Question: I have a huge expression around 231 terms and each of these expressions has some power of cos(e) or sin(e) and they can be mixed as well, each term also has an r(distance) term in the denominator raised to some power as well.

What I'd like to do is sum the expression over all angle e's and then over all r's and use lambdify and scipy to minimize the expression with respect to 4 other parameters present in the equation.
- I have tried to do the sums using sum indexed in scipy but am not
able to make it work, the power bit is tricky also once I have the
sum indexed expression and I expand it how do i pass the list of
angle values at which to calculate the expression- Also since the expression is pretty large I'd like to do the sum indexing etc. in a loop without individually resolving expression for each power.
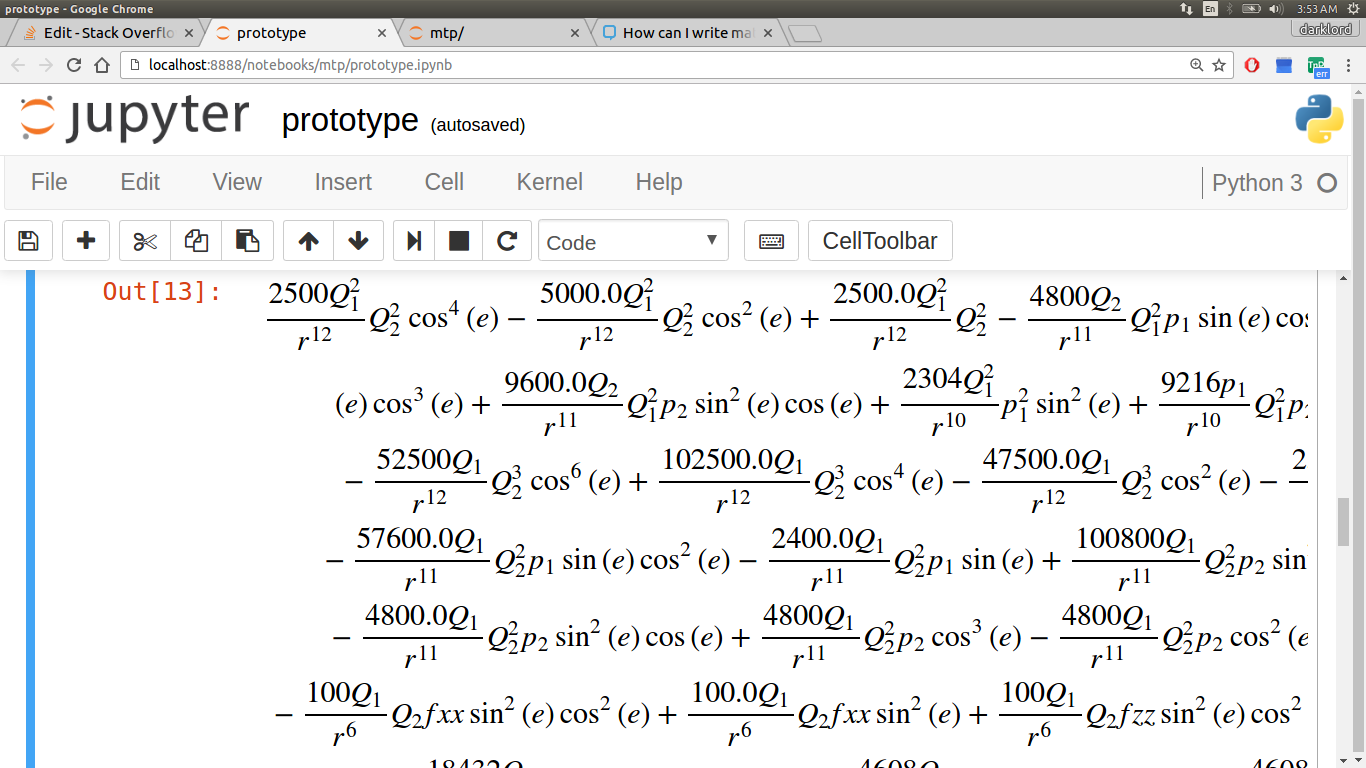
Answer: This is how I finally managed to solve my problem -
- - - -